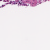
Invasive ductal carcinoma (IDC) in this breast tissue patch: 0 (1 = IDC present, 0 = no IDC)